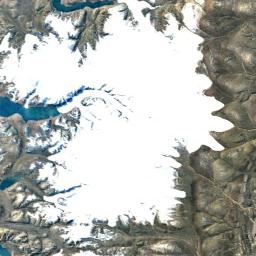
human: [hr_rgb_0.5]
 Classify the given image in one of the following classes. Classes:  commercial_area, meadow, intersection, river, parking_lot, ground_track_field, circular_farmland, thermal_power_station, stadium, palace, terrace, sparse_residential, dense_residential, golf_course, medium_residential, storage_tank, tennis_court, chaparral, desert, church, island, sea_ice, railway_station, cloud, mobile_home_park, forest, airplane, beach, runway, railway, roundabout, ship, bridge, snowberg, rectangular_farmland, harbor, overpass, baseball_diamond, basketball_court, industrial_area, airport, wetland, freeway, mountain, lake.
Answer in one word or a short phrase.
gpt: snowberg